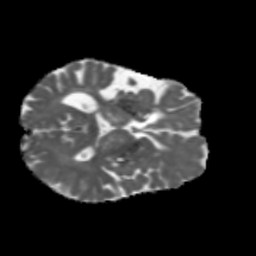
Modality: MD
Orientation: axial
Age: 46
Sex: male
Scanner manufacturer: siemens
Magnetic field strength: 3 T
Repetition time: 5.47 s
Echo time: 0.0854 s